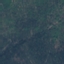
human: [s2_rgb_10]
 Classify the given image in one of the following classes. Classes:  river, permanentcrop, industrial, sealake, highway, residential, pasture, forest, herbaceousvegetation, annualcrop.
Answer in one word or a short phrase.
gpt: Forest